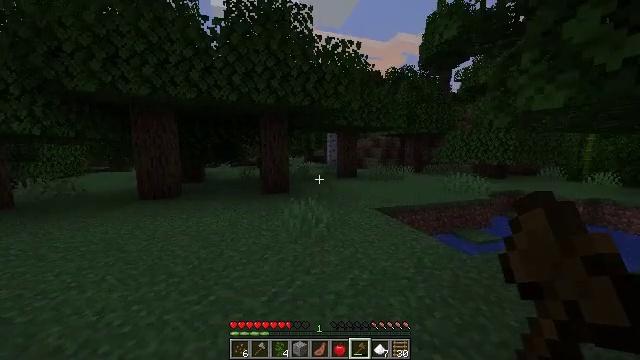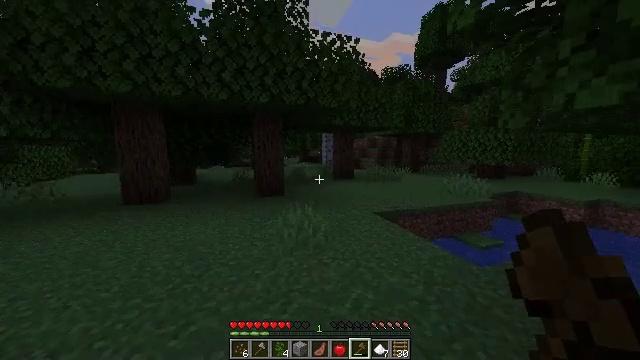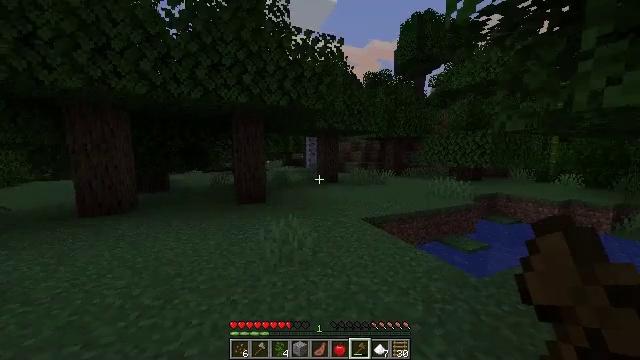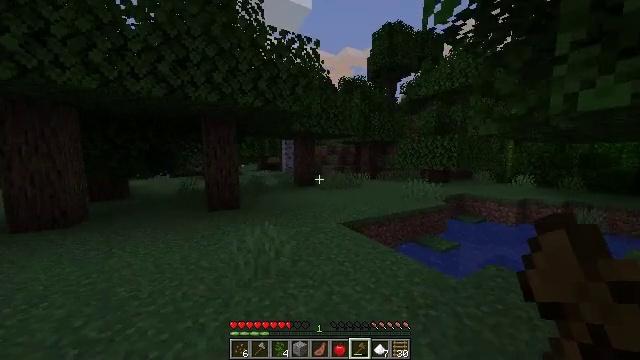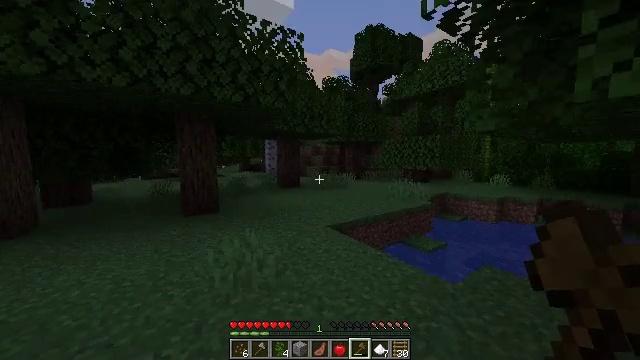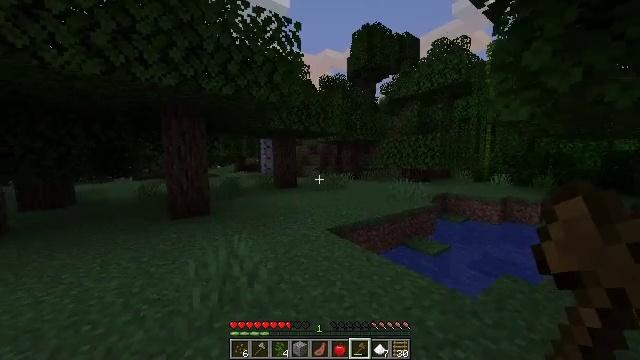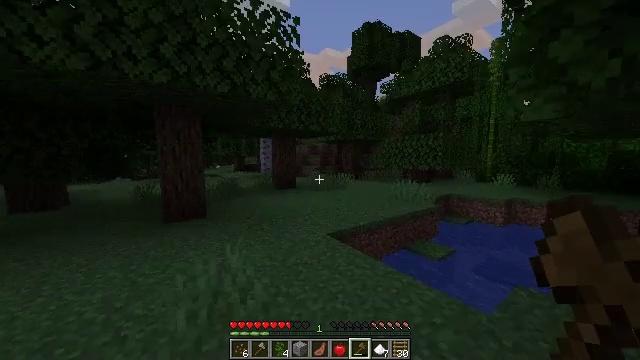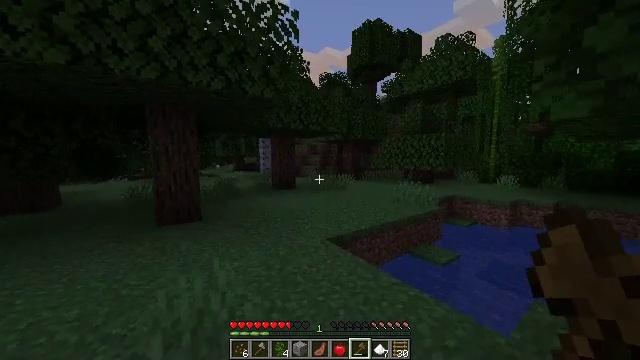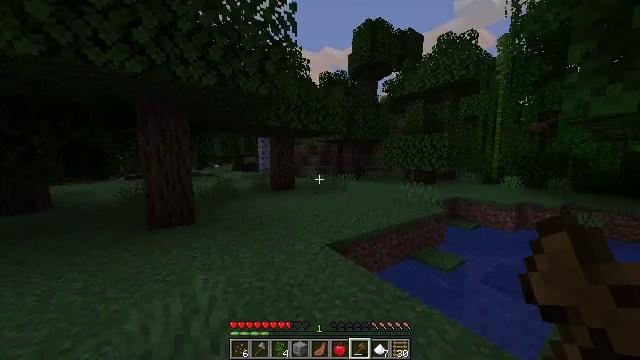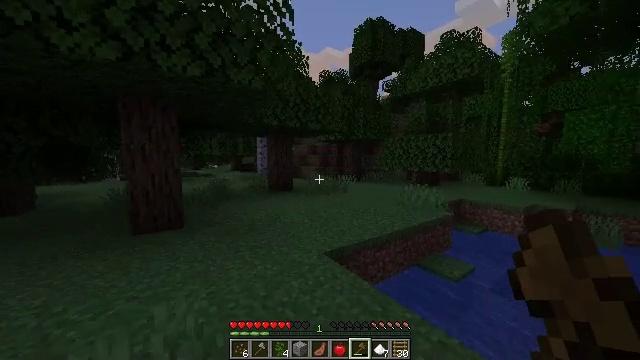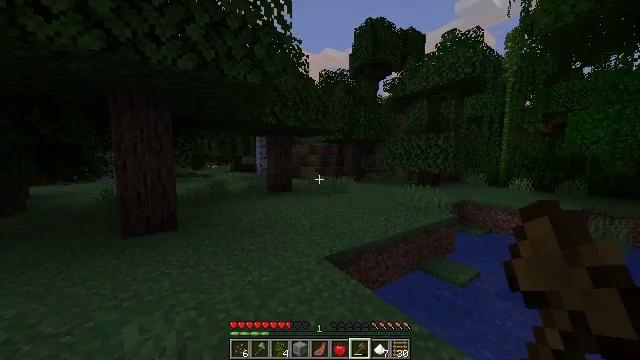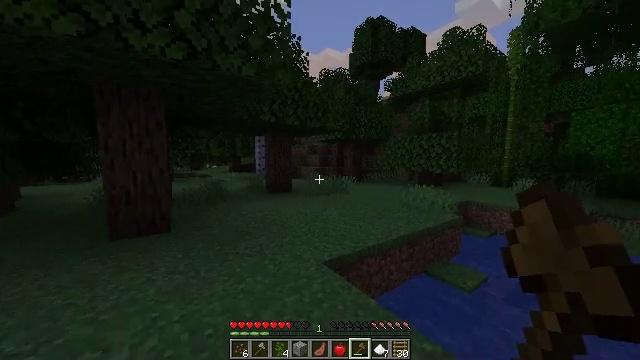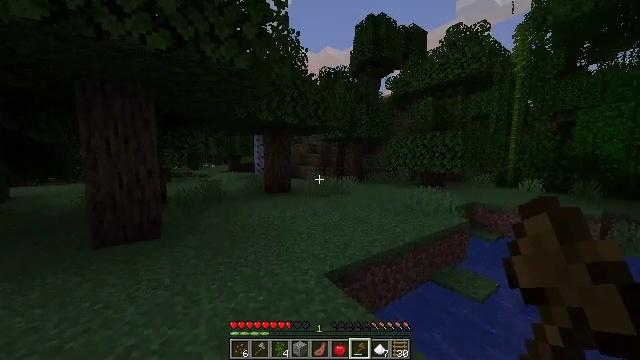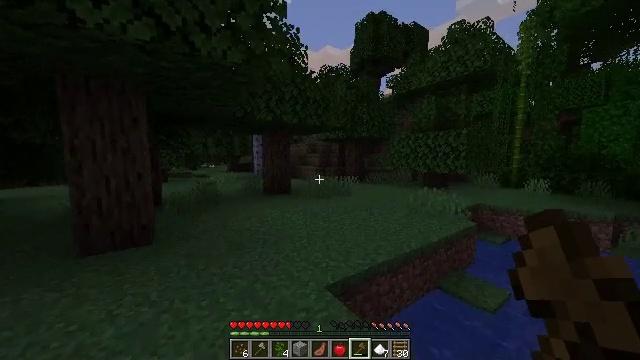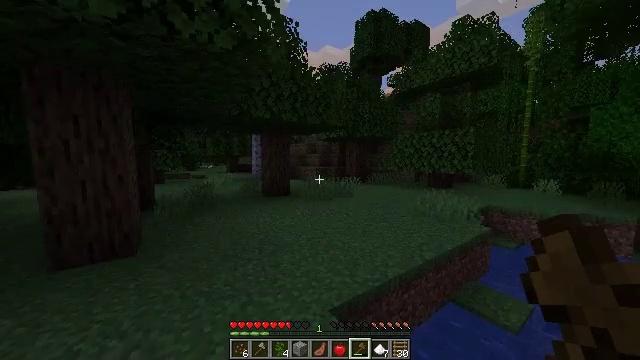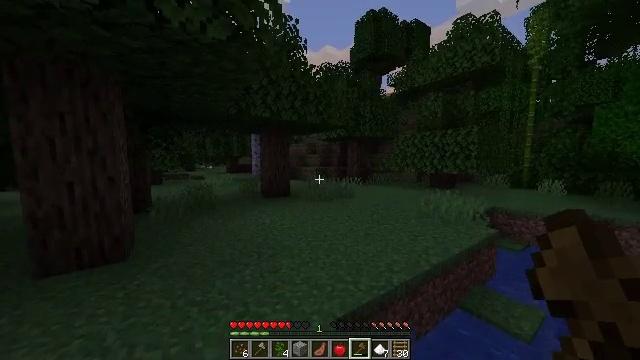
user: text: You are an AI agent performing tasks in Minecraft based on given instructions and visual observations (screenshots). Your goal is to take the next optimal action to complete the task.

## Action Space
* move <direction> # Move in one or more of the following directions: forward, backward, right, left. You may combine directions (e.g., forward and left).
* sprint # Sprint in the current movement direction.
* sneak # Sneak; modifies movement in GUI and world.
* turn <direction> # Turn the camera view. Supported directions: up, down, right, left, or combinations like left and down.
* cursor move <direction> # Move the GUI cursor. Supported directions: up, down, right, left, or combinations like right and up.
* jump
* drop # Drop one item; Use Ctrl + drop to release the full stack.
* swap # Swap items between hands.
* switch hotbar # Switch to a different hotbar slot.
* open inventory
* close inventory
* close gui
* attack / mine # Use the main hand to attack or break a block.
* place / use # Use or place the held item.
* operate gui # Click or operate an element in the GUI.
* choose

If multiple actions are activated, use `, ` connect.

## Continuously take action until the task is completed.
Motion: motion action
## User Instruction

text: Break the bamboo stalk.
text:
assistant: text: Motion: move forward, sprint, turn right
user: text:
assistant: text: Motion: move forward, turn right
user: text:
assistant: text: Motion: move forward, turn right
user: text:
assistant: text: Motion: move forward, turn right
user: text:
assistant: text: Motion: move forward
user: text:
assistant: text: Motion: move forward
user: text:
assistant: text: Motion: move forward, sprint
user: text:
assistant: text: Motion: move forward, sprint
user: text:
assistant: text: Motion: move forward, sprint
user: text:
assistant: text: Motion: move forward, sprint
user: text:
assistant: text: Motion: move forward
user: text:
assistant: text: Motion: move forward
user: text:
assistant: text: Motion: move forward
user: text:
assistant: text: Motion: move forward
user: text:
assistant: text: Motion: move forward
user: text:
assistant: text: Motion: move forward
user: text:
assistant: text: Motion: move forward
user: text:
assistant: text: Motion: move forward, sprint
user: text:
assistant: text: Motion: move forward, sprint
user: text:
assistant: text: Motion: move forward, sprint
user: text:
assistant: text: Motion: move forward
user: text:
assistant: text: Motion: move forward, turn right and down
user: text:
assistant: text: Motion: move forward, turn right and down
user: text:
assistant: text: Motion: move forward
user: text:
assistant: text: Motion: move forward
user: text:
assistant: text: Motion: move forward
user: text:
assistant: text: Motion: move forward
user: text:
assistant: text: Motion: move forward
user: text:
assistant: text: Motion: move forward and move left, turn right
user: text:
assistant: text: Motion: move forward and move left, turn right and down